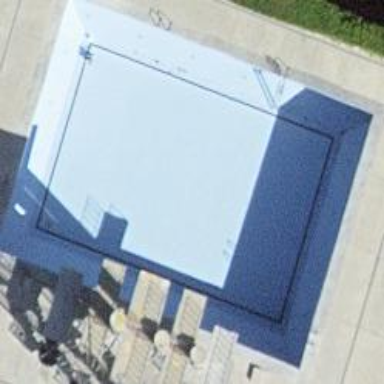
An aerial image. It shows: Outdoor swimming pool area. The area is designated as leisure land basin.